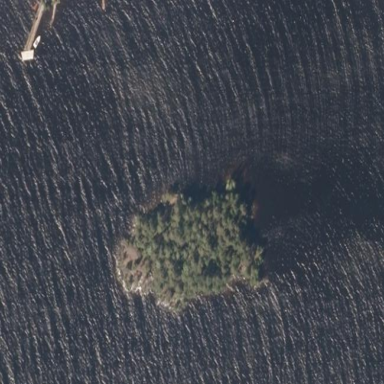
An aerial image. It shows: Island.